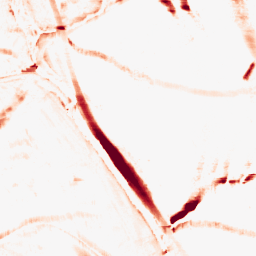
Category: morphological
Decomposition family: morphological_rect
Decomposition parameters: operation: opening
width: 20
height: 10
Upsampling method: cubic_mitchell
Upsampling parameters: scale: 2
Upsampling scale: 2